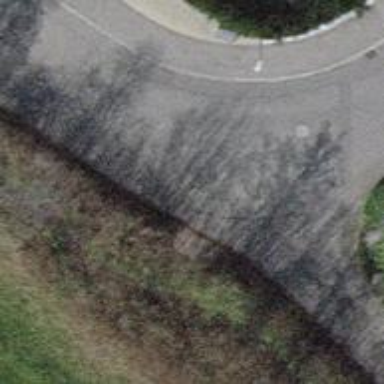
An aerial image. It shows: Residential road with asphalt surface and sidewalk on the left.